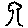
Label: tree